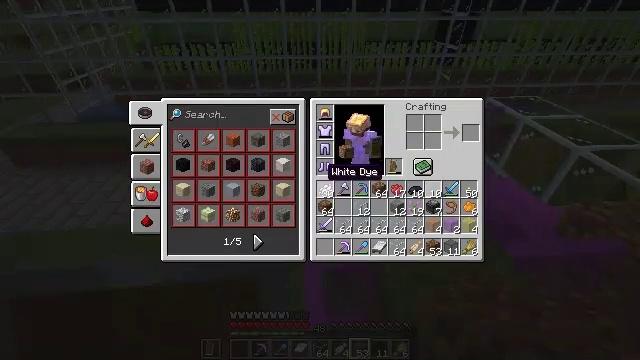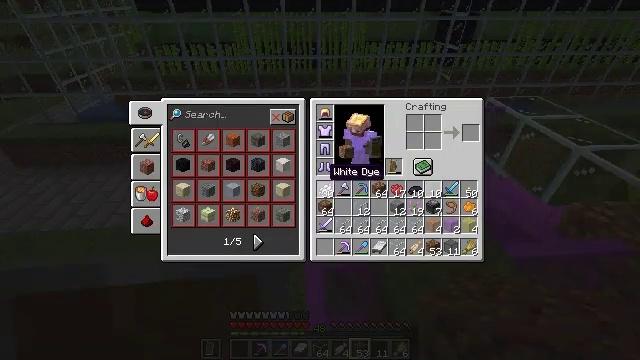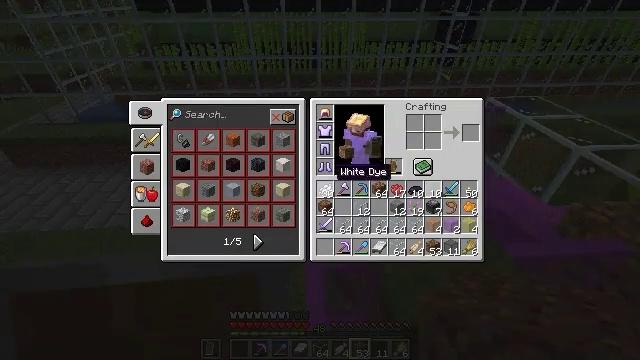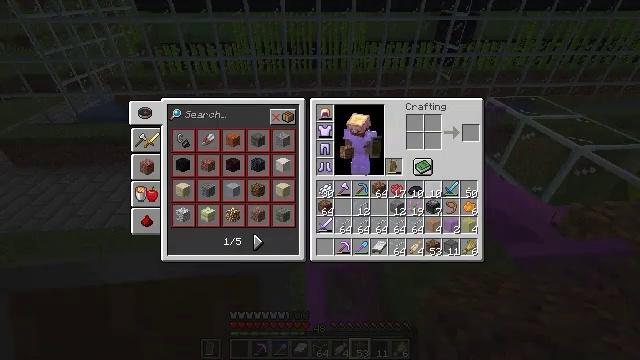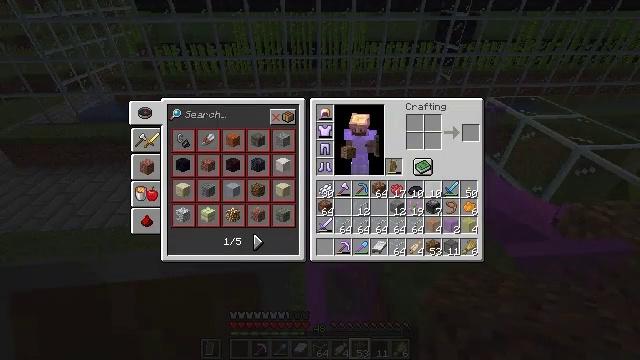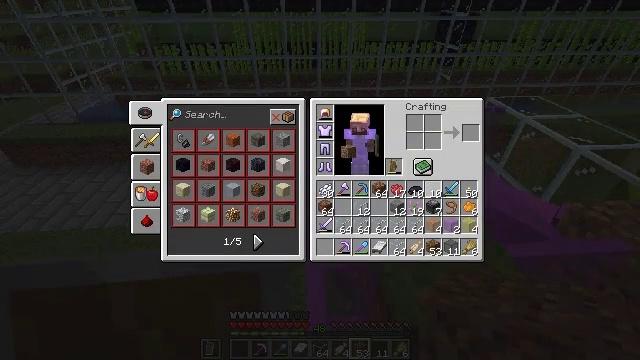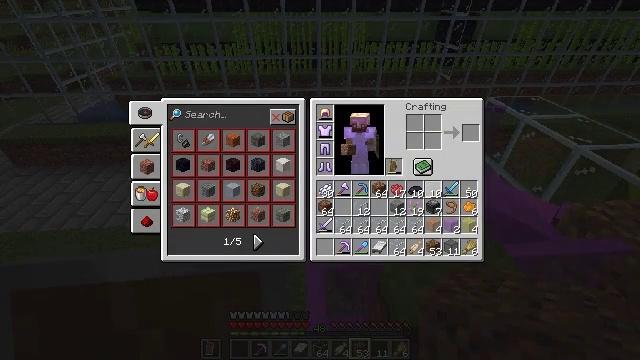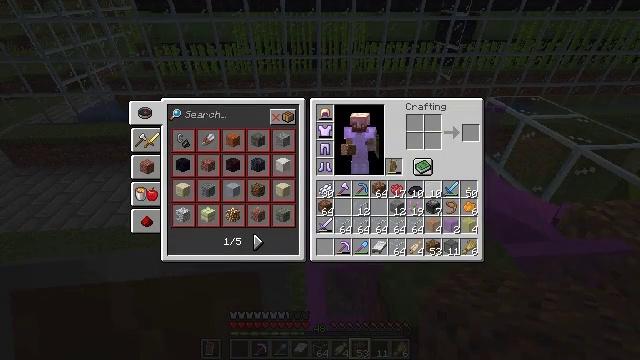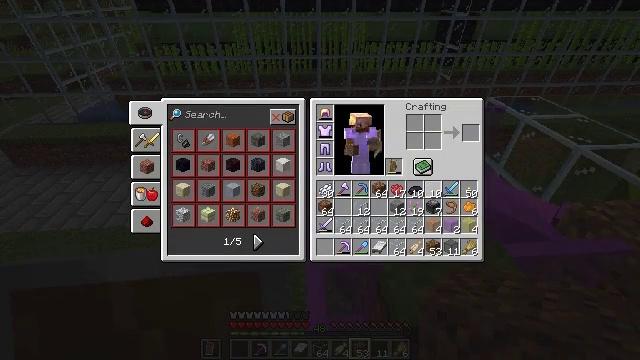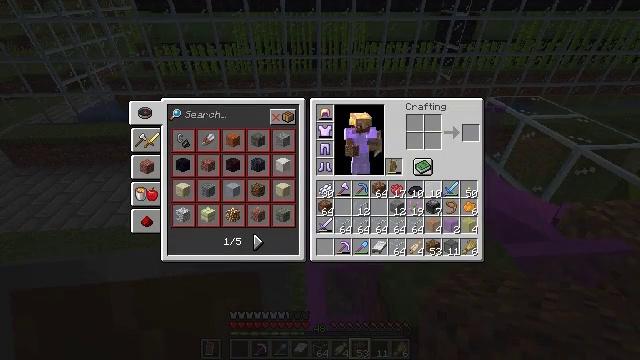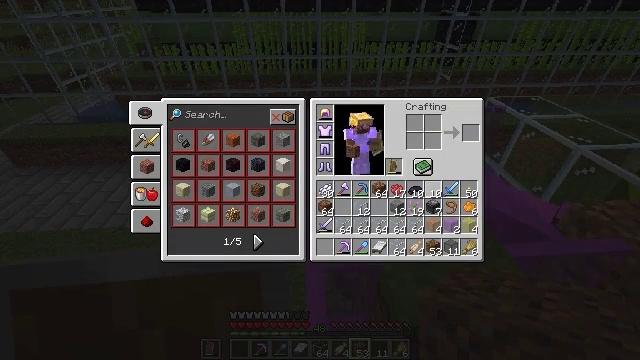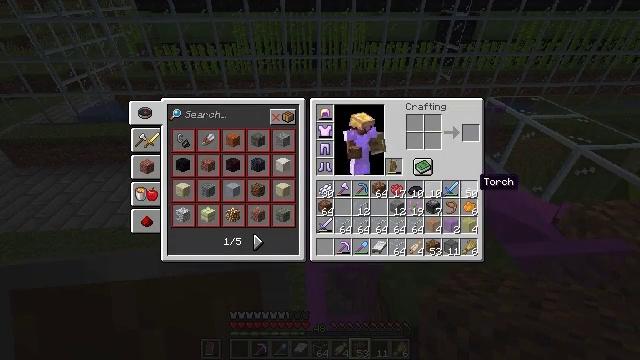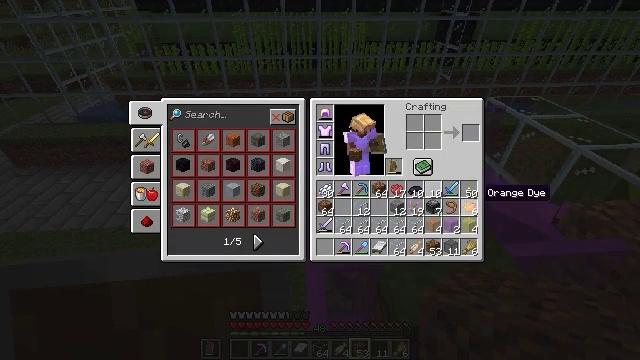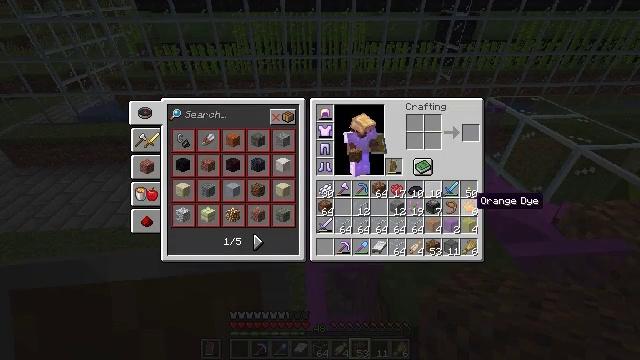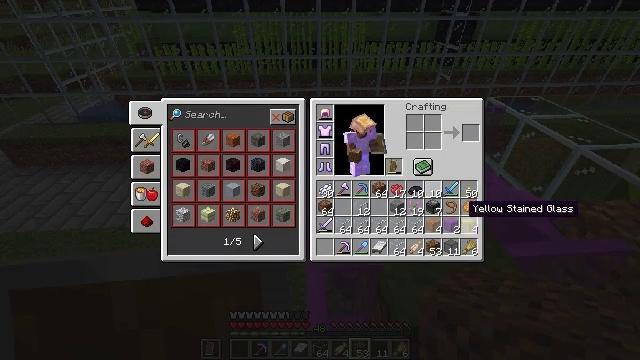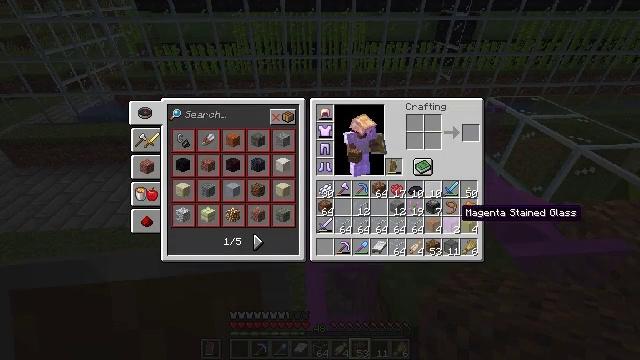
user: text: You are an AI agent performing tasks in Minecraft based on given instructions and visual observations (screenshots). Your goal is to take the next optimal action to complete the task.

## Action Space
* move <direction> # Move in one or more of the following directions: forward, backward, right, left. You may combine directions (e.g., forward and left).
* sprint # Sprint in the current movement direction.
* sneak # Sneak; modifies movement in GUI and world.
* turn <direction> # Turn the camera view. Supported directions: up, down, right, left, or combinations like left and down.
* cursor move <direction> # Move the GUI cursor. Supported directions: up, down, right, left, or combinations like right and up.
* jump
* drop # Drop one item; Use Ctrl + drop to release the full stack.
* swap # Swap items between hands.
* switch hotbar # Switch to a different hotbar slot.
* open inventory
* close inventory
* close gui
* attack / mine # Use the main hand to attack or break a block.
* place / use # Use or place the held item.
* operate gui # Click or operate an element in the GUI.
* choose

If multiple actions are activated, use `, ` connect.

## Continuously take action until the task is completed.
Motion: motion action
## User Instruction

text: Open your crafting table and create red stained glass with red dye and glass.
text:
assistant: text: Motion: no_op
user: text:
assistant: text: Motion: cursor move right
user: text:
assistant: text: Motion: cursor move right
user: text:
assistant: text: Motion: cursor move up
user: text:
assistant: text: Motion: cursor move up
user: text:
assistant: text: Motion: no_op
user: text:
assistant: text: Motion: cursor move right
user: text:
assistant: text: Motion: no_op
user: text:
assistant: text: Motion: cursor move right
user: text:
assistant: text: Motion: cursor move right and down
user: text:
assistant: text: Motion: cursor move right and down
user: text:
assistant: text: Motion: cursor move down
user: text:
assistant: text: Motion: cursor move left and down
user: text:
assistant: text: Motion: cursor move left and down
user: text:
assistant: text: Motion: cursor move left
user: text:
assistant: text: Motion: no_op
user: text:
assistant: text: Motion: no_op
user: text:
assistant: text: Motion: no_op
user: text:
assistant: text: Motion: no_op
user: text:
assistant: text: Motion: no_op
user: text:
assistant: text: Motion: no_op
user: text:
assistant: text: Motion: no_op
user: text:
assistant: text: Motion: no_op
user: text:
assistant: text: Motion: no_op
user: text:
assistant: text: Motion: no_op
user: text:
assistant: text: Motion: cursor move left
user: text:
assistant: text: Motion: cursor move left and up
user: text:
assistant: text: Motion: cursor move left and up
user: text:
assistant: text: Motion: no_op
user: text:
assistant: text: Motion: no_op